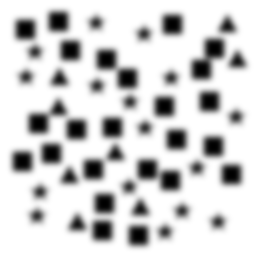
Squares: 24
Triangles: 8
Stars: 16
Total shapes: 48